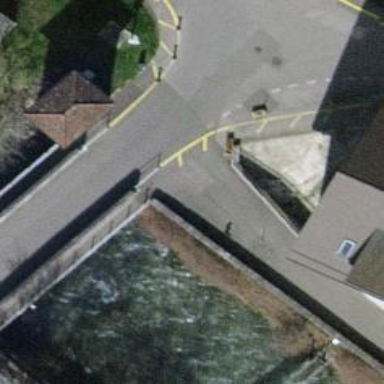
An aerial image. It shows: Bollard.